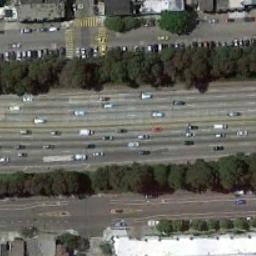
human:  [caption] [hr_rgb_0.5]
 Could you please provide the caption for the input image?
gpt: There are green belts on both sides of the freeway, There are many cars on the freeway, And many cars are parked in the open space beside the freeway .

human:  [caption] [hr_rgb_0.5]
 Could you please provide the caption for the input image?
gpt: Three straight freeways go through the block and some cars are driving on the freeway .

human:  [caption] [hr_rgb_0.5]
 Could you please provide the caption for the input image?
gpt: There are several cars on the highway .

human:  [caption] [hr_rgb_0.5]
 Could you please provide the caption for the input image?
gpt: The freeway is next to lines of trees with some cars .

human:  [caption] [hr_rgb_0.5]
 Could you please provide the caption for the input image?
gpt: There are green belts along the freeway on urban area .